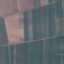
Land use / land cover: PermanentCrop